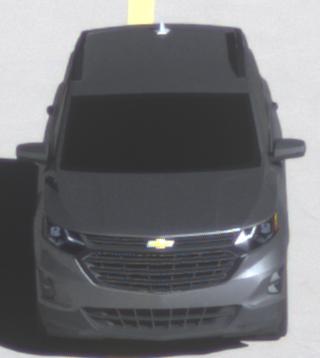
Make: Chevrolet
Model: Equinox
Detailed model: Gen. 2
Model produced from: 2015
Model produced until: 2017
Doors: 5
Color: gray
Road condition: dry road
Daytime: morning or afternoon
Contrast: high contrast